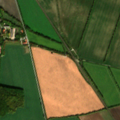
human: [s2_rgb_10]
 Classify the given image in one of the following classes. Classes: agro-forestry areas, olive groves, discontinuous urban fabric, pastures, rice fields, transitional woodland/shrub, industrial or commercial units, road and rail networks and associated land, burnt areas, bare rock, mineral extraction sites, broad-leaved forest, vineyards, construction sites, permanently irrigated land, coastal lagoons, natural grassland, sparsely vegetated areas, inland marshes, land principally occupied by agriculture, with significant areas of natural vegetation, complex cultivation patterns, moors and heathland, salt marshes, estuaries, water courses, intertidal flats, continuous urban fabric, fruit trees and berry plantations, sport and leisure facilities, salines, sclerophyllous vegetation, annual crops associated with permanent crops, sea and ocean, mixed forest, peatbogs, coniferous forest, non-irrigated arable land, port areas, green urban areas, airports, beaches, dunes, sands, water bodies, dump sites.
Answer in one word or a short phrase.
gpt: sport and leisure facilities, non-irrigated arable land